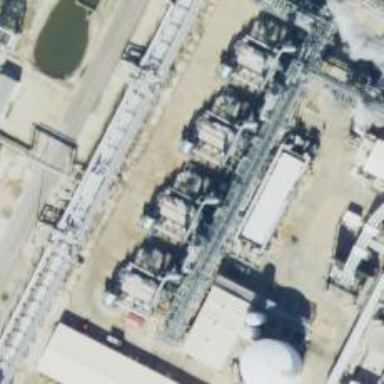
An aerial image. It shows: Gas-powered generator. It is gas turbine type generator.